Question: I need help with my homework to calculate the partial sum of the following series that is within 0.001 of the value of the series.
-
I tried the following code for a similar series 1/n^3 and it worked fine by giving me n=71:
'''
Solve[Abs[Integrate[1/n^3, n]] == .0001, n]
Limit[N[Sum[1/i^3, {i, 71, n}]], n -> Infinity]
'''
But when I tried the same setup with series1 and series2, it wouldn't work. I asked a few people and they gave me hints that I had to use 'FindRoot' for series1 and a while loop for series2, however, it also failed when I tried that. Any sort of help would be appreciated as I've been trying to solve these problems for numerous hours and got almost nowhere.
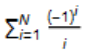
Answer: For your first sum, you could use the fact that the remainder '\sum_{n=M}^\inf \log n/n^2' is bounded from above by '\int_{M-1}^\inf \log n/n^2 ext{d}n =
rac{1+\log(M-1)}{M-1}'. Now, since this expression as a function of 'M' is monotonically decreasing (since all terms of the original sum are positive), you can find for which value it falls below the required threshold as:
'''
M = Ceiling[(x /. FindRoot[(1 + Log[x-1])/(x-1) == 0.001, {x, 10}])]
10235
N[Sum[Log[n]/n^2, {n, 1, \[Infinity]}]] - N[Sum[Log[n]/n^2, {n, 1, M}]]
0.000999816
'''
The second sum is a bit easier since we know that the exact result is '-Log[2]', thus one can check directly with a 'While' loop how many terms are necessary:
'''
s = 0; j = 0; While[Abs[-Log[2.] - s] > 0.001, j += 1; s += (-1)^j/j;]; j
500
N[Abs[-Log[2] - Sum[(-1)^n/n, {n, 1, j}]]]
0.000999
'''